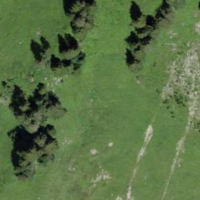
EUNIS habitat code: 23
Species observed at this site:
Erinus alpinus